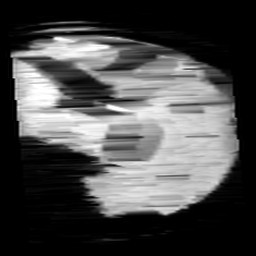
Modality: minIP
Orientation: sagittal
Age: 11
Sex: male
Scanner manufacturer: siemens
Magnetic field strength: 3 T
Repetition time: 0.027 s
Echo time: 0.02 s